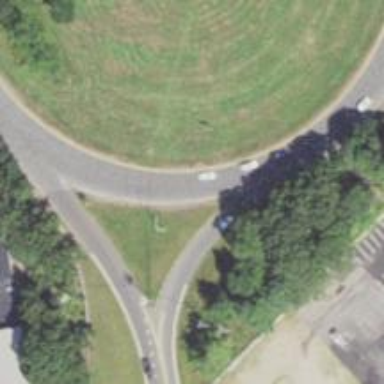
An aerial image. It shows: Roundabout on trunk highway with asphalt surface.